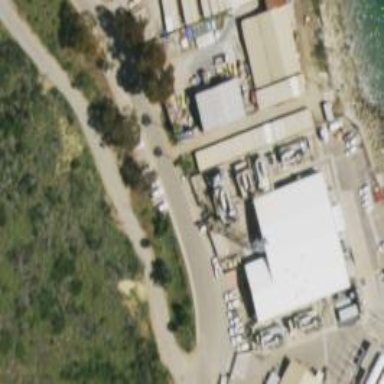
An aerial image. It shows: Generator for power supply.